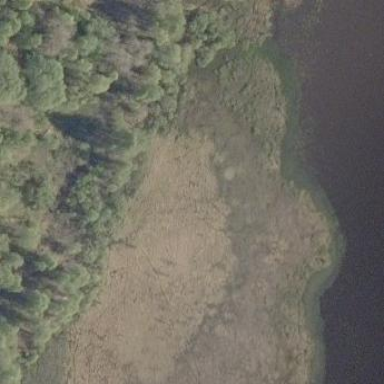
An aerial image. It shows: Wetland area characterized by wet meadow.